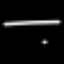
Label: line